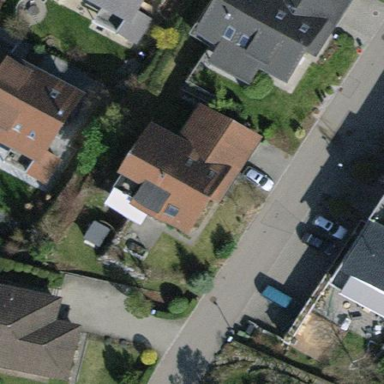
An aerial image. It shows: Detached building.